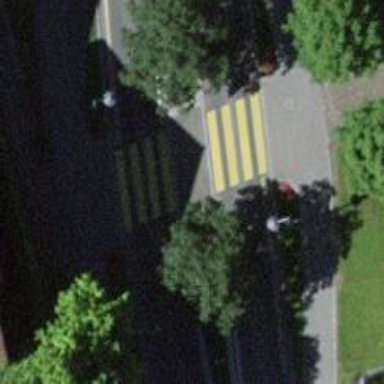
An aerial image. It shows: Footway located on traffic island.